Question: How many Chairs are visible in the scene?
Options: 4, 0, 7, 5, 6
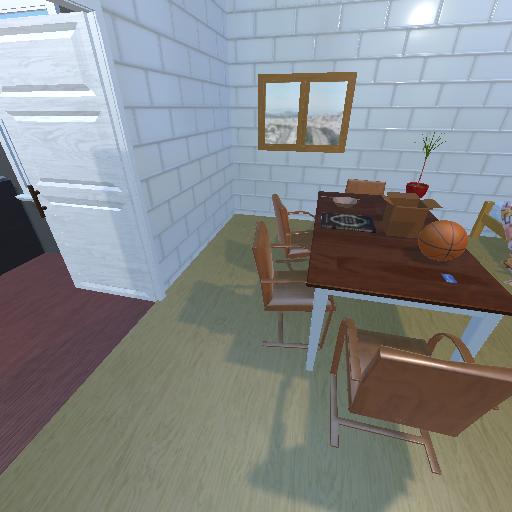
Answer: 4